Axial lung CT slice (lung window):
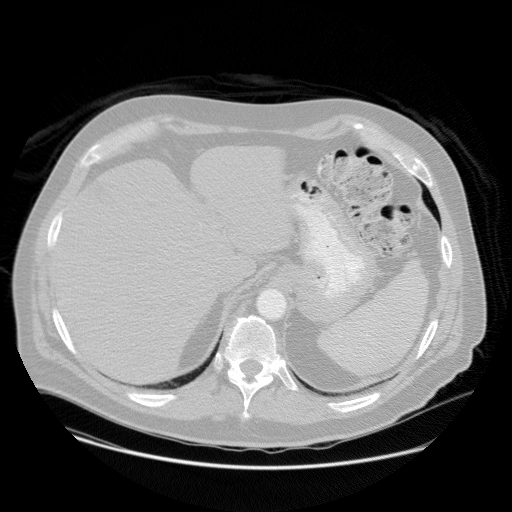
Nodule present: no